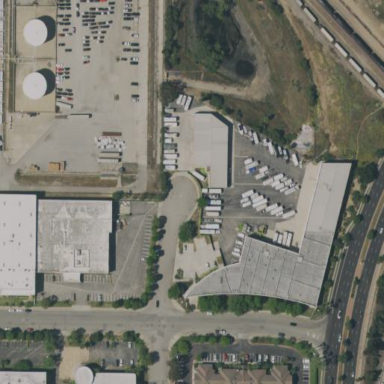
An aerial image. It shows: Warehouse building used for warehousing.